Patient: sex M, age 65
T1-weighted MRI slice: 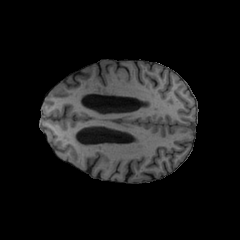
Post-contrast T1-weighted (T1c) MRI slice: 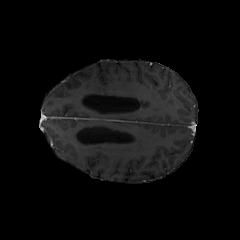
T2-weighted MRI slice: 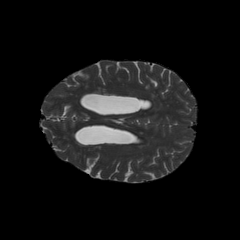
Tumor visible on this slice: no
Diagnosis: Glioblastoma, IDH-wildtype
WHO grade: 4